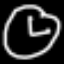
Label: clock